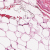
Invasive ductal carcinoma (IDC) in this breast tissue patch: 0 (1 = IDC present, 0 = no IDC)